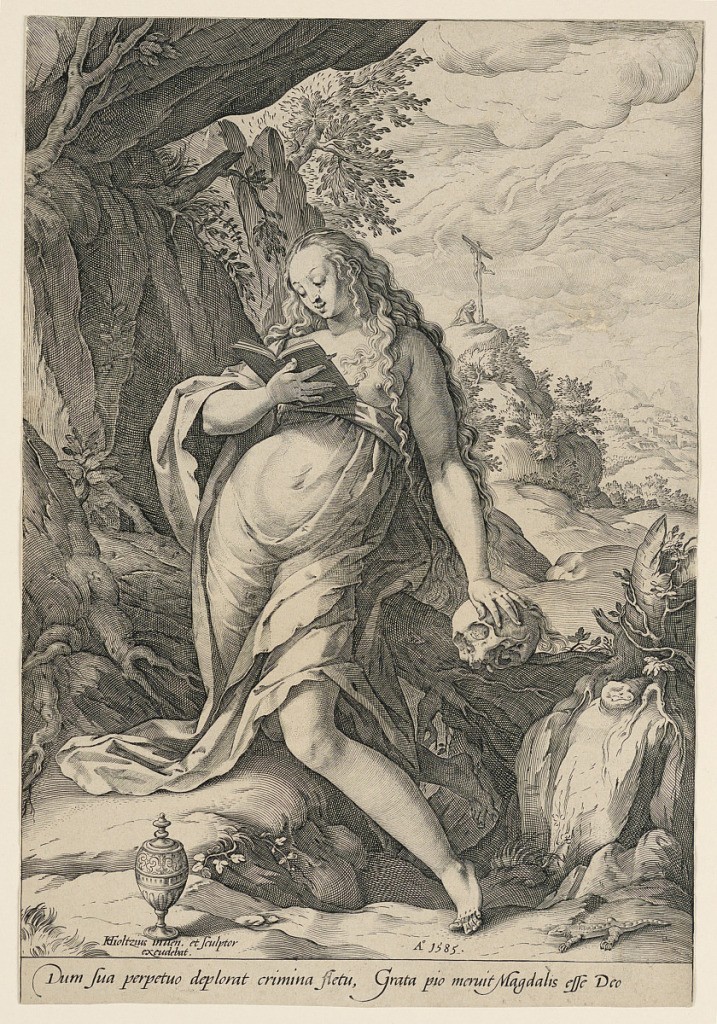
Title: St. Mary Magdalene Penitent
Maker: Hendrik Goltzius, Netherlandish, 1558 – 1617
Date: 1585
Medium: Engraving on laid paper
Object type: Print
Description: Standing figure of Mary Magdalen in frontal view. Her head is turned to left, lookking down. She holds a book in her right hand; her left hand rests upon a skull on a rock. In background, hills, houses, and a crucifix. Inscribed, lower left: H. Goltzius inuen. et sculptor exeubat"; center: "A 1585"; across lower margin: "Dum su a perpetua deplorat crimina fieta, grata pio, neruit Magdalis este deo". Cut within platemark.